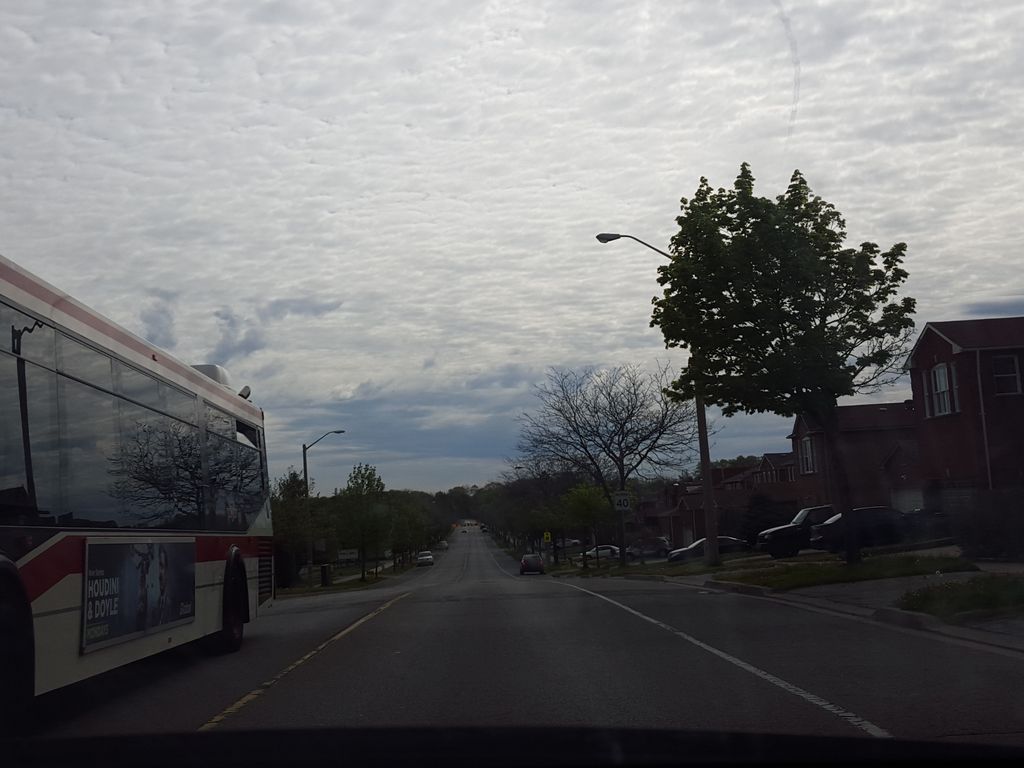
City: toronto